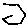
Label: hexagon